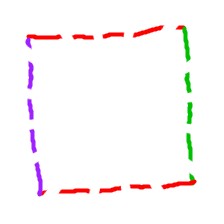
Shape: square